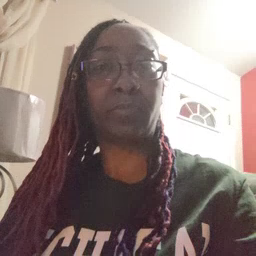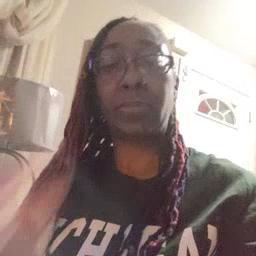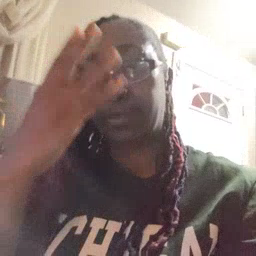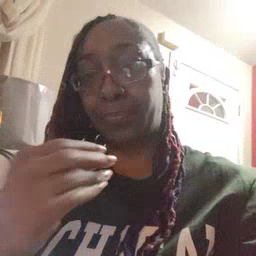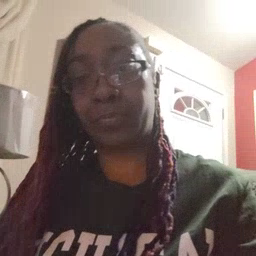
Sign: sleep